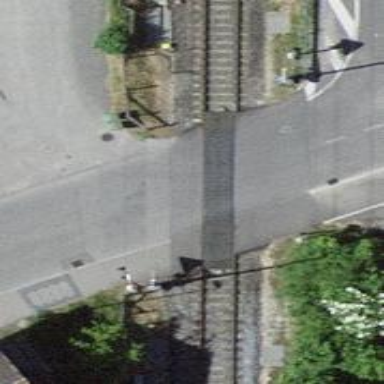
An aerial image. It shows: Crossing for the railway.